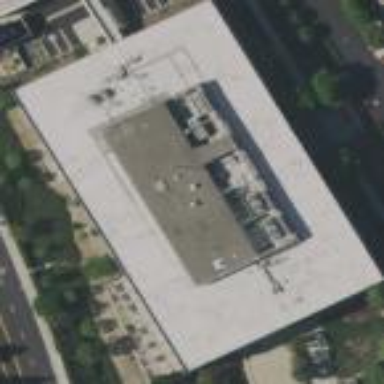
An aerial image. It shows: Office building.